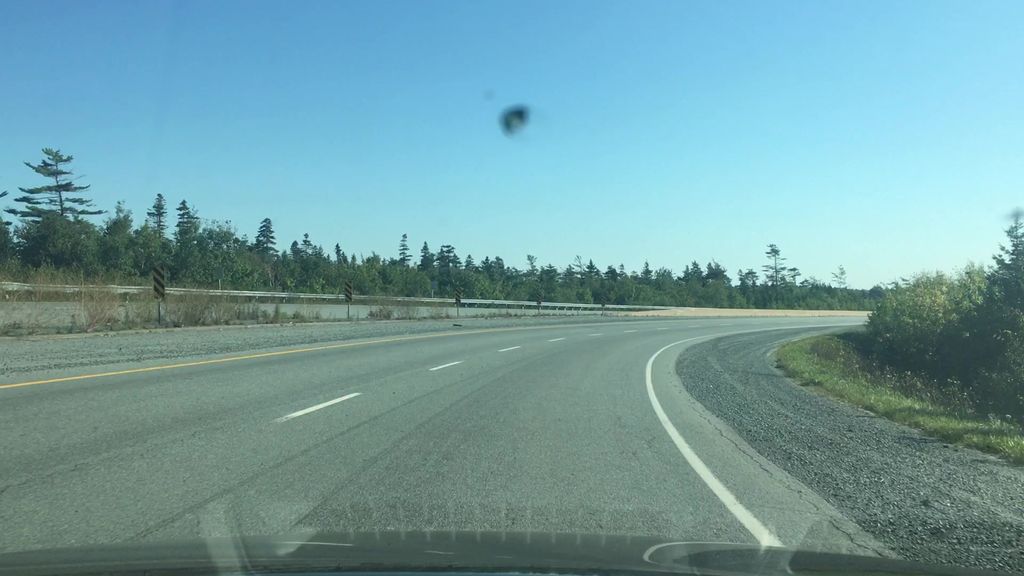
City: halifax